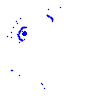
Particle: electron